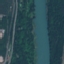
Land use / land cover: River